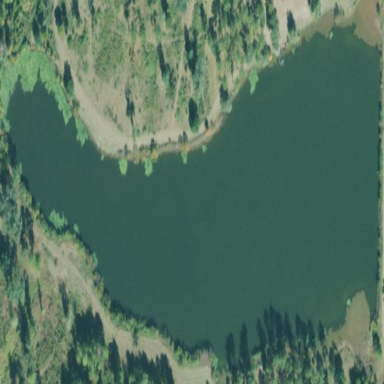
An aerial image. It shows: Reservoir of natural water.